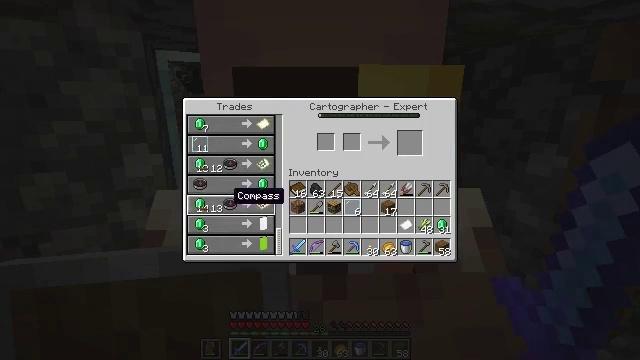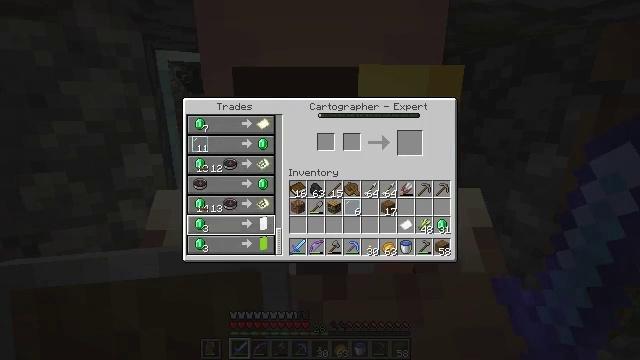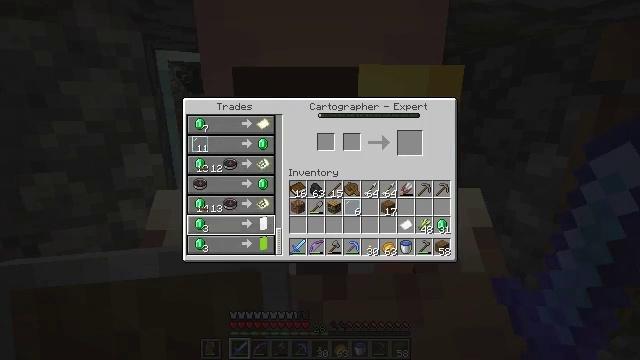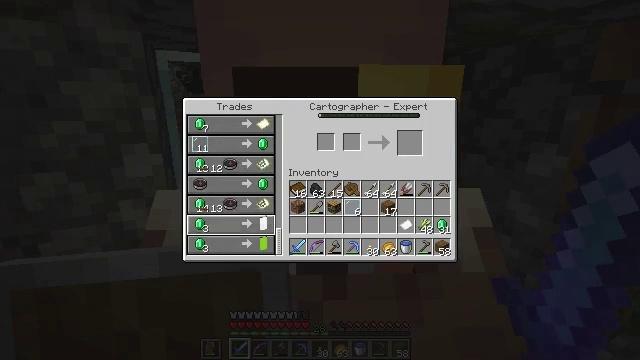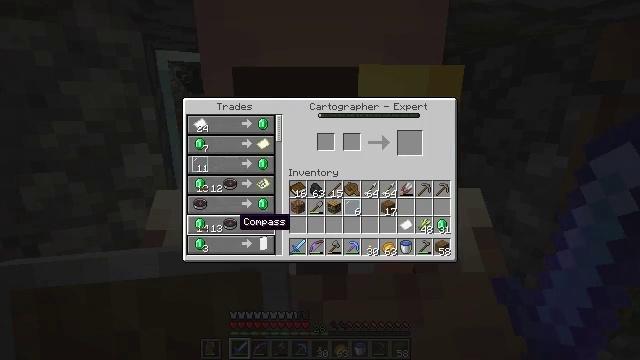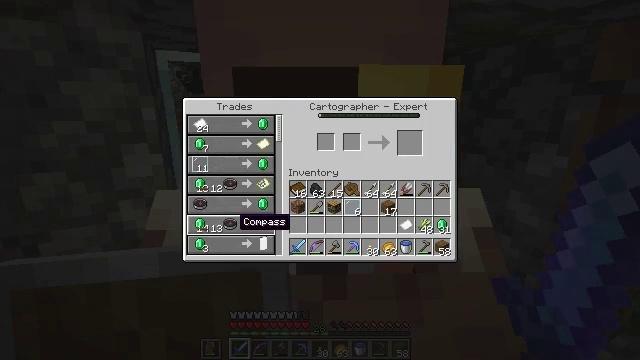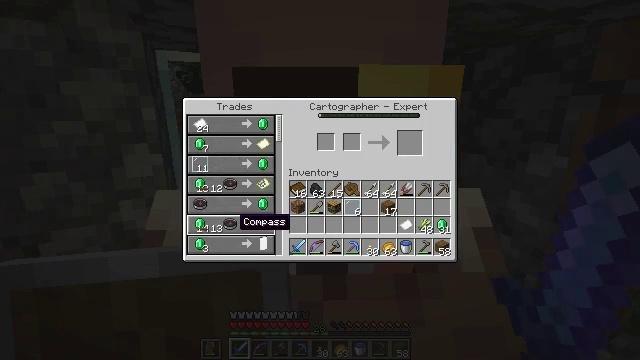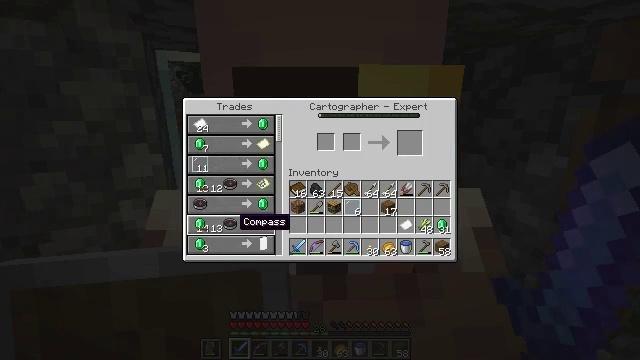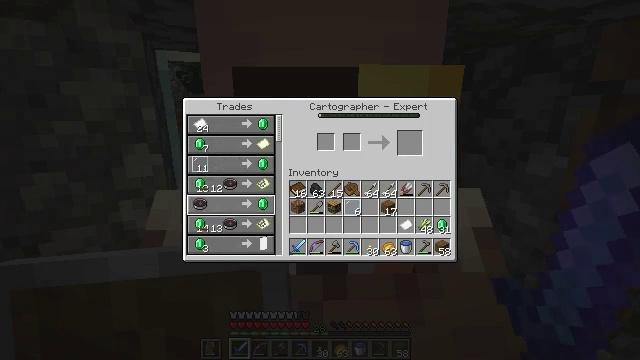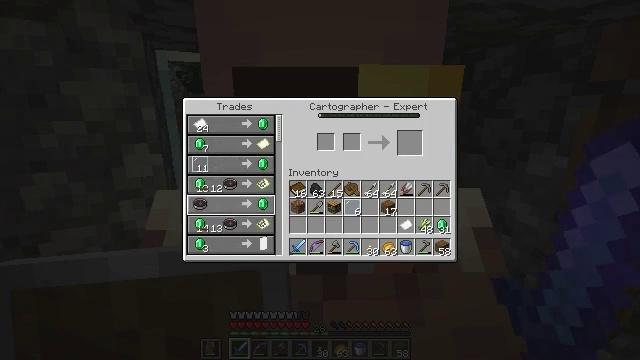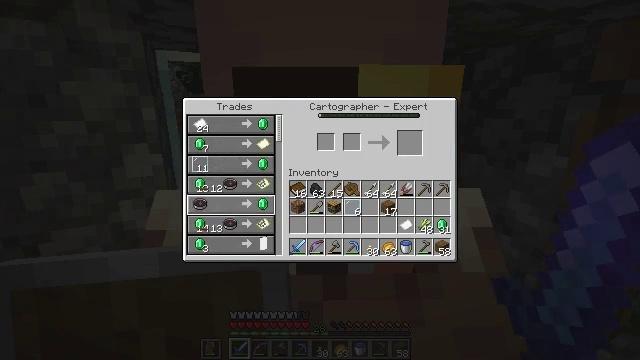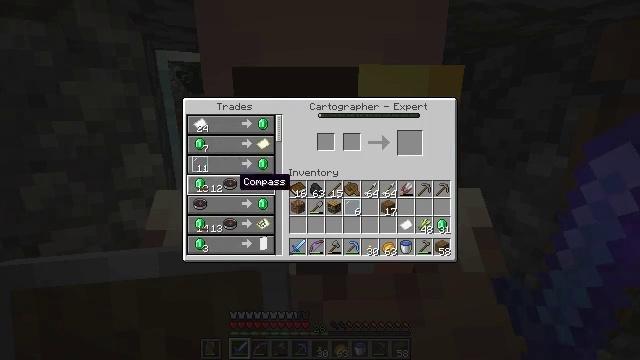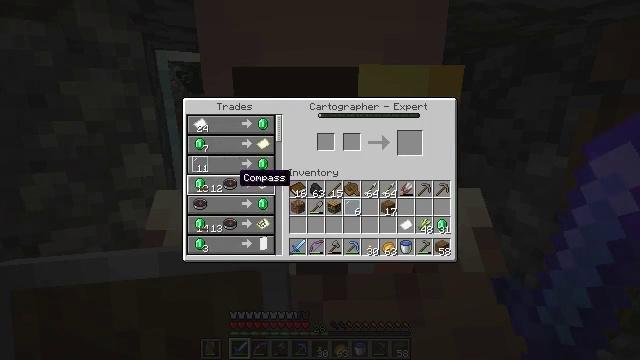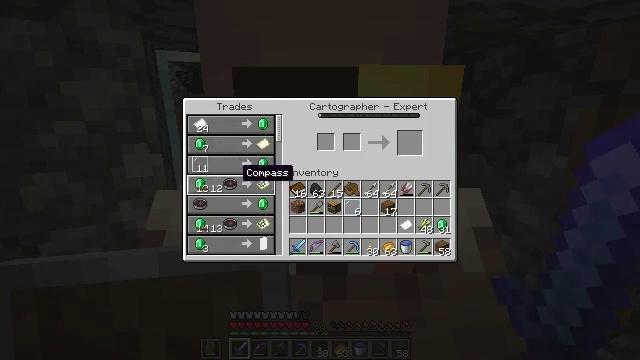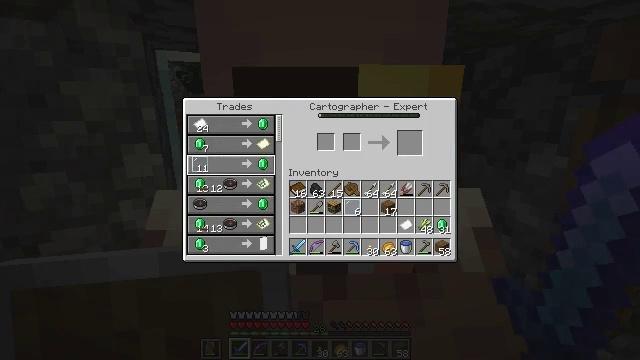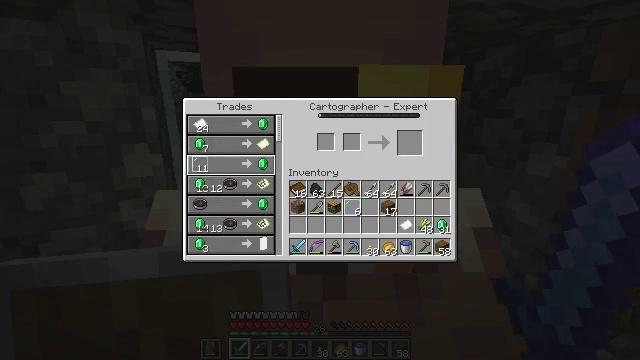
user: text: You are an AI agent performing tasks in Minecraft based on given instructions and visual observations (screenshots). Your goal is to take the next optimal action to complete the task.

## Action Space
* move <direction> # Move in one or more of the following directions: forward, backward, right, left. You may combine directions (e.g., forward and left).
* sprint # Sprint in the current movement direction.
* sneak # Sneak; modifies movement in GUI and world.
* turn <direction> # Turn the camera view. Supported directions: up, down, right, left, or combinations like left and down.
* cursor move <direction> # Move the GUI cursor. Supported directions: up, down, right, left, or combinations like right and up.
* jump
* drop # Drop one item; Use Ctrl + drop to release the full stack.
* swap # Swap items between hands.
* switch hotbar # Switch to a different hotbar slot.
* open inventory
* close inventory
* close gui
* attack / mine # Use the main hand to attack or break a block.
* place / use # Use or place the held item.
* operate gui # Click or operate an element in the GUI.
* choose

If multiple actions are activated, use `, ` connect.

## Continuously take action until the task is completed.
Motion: motion action
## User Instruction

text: Collect beetroots from the field.
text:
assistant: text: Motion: cursor move down
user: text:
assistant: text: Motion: cursor move down
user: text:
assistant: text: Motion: no_op
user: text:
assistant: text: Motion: no_op
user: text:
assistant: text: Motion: no_op
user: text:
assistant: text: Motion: no_op
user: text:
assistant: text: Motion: no_op
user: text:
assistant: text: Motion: cursor move up
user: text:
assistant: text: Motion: no_op
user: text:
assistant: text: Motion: no_op
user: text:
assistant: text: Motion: cursor move up
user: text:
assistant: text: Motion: no_op
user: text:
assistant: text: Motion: no_op
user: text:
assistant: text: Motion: cursor move up
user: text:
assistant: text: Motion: no_op
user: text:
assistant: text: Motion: no_op
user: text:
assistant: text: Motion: no_op
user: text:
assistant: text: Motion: no_op
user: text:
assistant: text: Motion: no_op
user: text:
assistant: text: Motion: no_op
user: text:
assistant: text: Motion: no_op
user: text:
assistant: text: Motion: no_op
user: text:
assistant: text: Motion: no_op
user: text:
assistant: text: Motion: cursor move left
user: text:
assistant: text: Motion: cursor move right
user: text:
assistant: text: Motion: no_op
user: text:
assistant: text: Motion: no_op
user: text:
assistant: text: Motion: no_op
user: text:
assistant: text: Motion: no_op
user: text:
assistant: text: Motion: no_op